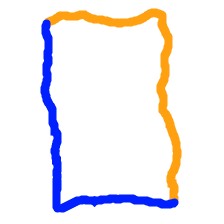
Shape: rectangle